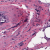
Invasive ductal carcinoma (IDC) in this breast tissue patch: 1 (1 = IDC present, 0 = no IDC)